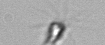
Label: Calciopappus